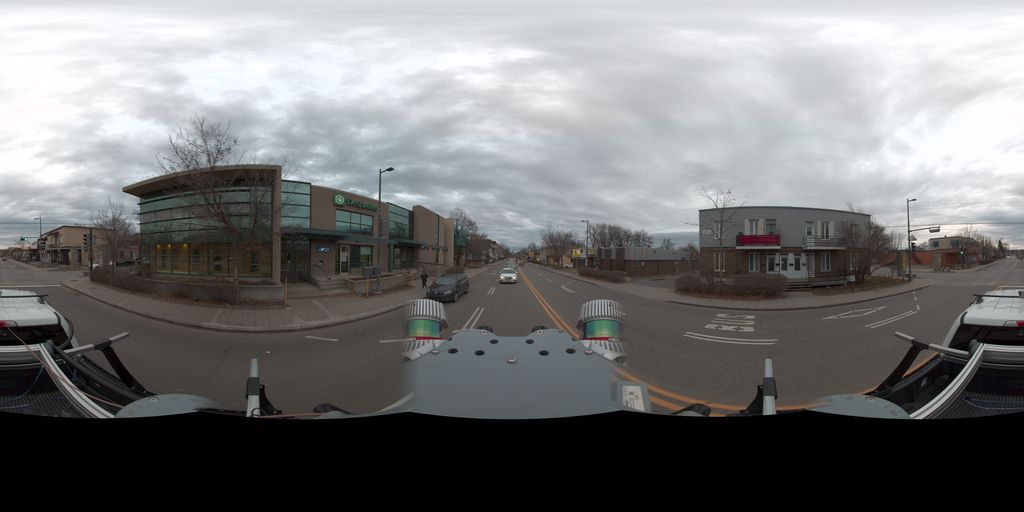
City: quebec_city